Question: Recently I've been trying to create an advanced look and feel for my apps by implementing multiple swipe views to it.
Let me explain what I mean by "multiple swipe view":

And please excuse my poor Paint skills.
As you can see I'm simply trying to stack swipe-views under each other. Each swipe-view contains different fragments of course.
I successfully created one swipe view but that's all I've managed to do.
To create one swipe-View I created PagerAdapter class that extends from FragmentPagerAdapter:
'''
public class SectionsPagerAdapter extends FragmentPagerAdapter {
public SectionsPagerAdapter(FragmentManager fm) {
super(fm);
}
@Override
public Fragment getItem(int i) {
Fragment fragment;
switch(i){
case 0:
fragment = new MyFragment1();
break;
case 1:
fragment = new MyFragment2();
break;
case 2:
fragment = new MyFragment3();
break;
default:
throw new IllegalArgumentException("Invalid section number");
}
return fragment;
}}
'''
The class named "MyFragment1/2/3" is a class that creates a view with the correct layout:
'''
public static class MyFragment1 extends Fragment {
@Override
public View onCreateView(LayoutInflater inflater, ViewGroup container,
Bundle savedInstanceState) {
View v = inflater.inflate(R.layout.simpletab, null);
return v;
}
}
'''
I created a ViewPager and a SectionsPagerAdapter.
'''
SectionsPagerAdapter mSectionsPagerAdapter;
ViewPager mViewPager;
'''
Also, in the onCreate function of the MainActivity I added:
'''
mSectionsPagerAdapter = new SectionsPagerAdapter(
getSupportFragmentManager());
mViewPager = (ViewPager) findViewById(R.id.comp);
mViewPager.setAdapter(mSectionsPagerAdapter);
'''
And that gives me the swipe-view.
Now I tried to make two of them so I wrote another PagerAdapter class that initiate different fragment. I also created a new ViewPager and defined it as I did for the first one:
'''
SectionsPagerAdapter mSectionsPagerAdapter;
OtherSectionsPagerAdapter OtherPagerAdapter;
ViewPager mViewPager;
ViewPager OtherViewPager;
@Override
protected void onCreate(Bundle savedInstanceState) {
super.onCreate(savedInstanceState);
setContentView(R.layout.activity_main);
// Set up the action bar.
//final ActionBar actionBar = getActionBar();
//actionBar.setNavigationMode(ActionBar.NAVIGATION_MODE_TABS);
// Create the adapter that will return a fragment for each of the three
// primary sections of the app.
mSectionsPagerAdapter = new SectionsPagerAdapter(
getSupportFragmentManager());
OtherPagerAdapter = new OtherSectionsPagerAdapter (getSupportFragmentManager());
// Set up the ViewPager with the sections adapter.
mViewPager = (ViewPager) findViewById(R.id.comp);
mViewPager.setAdapter(mSectionsPagerAdapter);
OtherViewPager= (ViewPager) findViewById(R.id.ScreenPager);
OtherViewPager.setAdapter(OtherPagerAdapter);
'''
This is my main_activity.xml:
'''
<LinearLayout xmlns:android="http://schemas.android.com/apk/res/android"
xmlns:app="http://schemas.android.com/tools"
android:id="@+id/LinearLayout1"
android:layout_width="fill_parent"
android:layout_height="fill_parent"
android:orientation="vertical" >
<android.support.v4.view.ViewPager
xmlns:android="http://schemas.android.com/apk/res/android"
xmlns:tools="http://schemas.android.com/tools"
android:id="@+id/ScreenPager"
android:layout_width="wrap_content"
android:layout_height="150dp"
android:fadingEdge="vertical"
app:context=".MainActivity" >
</android.support.v4.view.ViewPager>
<android.support.v4.view.ViewPager
xmlns:android="http://schemas.android.com/apk/res/android"
xmlns:tools="http://schemas.android.com/tools"
android:id="@+id/comp"
android:layout_width="wrap_content"
android:layout_height="match_parent"
android:fadingEdge="vertical"
app:context=".MainActivity" >
</android.support.v4.view.ViewPager></LinearLayout>
'''
And if I'm trying to run the app, it crashes.
What am I doing wrong and could you please point me to the right way?
EDIT:
Here is the logcat that I get after crashing:
'''
09-22 16:56:14.283: E/AndroidRuntime(8816): FATAL EXCEPTION: main
09-22 16:56:14.283: E/AndroidRuntime(8816): java.lang.IllegalArgumentException: Invalid section number
09-22 16:56:14.283: E/AndroidRuntime(8816): at com.example.casio.MainActivity$compSectionsPagerAdapter.getItem(MainActivity.java:707)
09-22 16:56:14.283: E/AndroidRuntime(8816): at android.support.v4.app.FragmentPagerAdapter.instantiateItem(FragmentPagerAdapter.java:97)
09-22 16:56:14.283: E/AndroidRuntime(8816): at android.support.v4.view.ViewPager.addNewItem(ViewPager.java:832)
09-22 16:56:14.283: E/AndroidRuntime(8816): at android.support.v4.view.ViewPager.populate(ViewPager.java:1048)
09-22 16:56:14.283: E/AndroidRuntime(8816): at android.support.v4.view.ViewPager.populate(ViewPager.java:914)
09-22 16:56:14.283: E/AndroidRuntime(8816): at android.support.v4.view.ViewPager.onMeasure(ViewPager.java:1436)
09-22 16:56:14.283: E/AndroidRuntime(8816): at android.view.View.measure(View.java:15848)
09-22 16:56:14.283: E/AndroidRuntime(8816): at android.view.ViewGroup.measureChildWithMargins(ViewGroup.java:5008)
09-22 16:56:14.283: E/AndroidRuntime(8816): at android.widget.LinearLayout.measureChildBeforeLayout(LinearLayout.java:1404)
09-22 16:56:14.283: E/AndroidRuntime(8816): at android.widget.LinearLayout.measureVertical(LinearLayout.java:695)
09-22 16:56:14.283: E/AndroidRuntime(8816): at android.widget.LinearLayout.onMeasure(LinearLayout.java:588)
09-22 16:56:14.283: E/AndroidRuntime(8816): at android.view.View.measure(View.java:15848)
09-22 16:56:14.283: E/AndroidRuntime(8816): at android.view.ViewGroup.measureChildWithMargins(ViewGroup.java:5008)
09-22 16:56:14.283: E/AndroidRuntime(8816): at android.widget.FrameLayout.onMeasure(FrameLayout.java:310)
09-22 16:56:14.283: E/AndroidRuntime(8816): at android.view.View.measure(View.java:15848)
09-22 16:56:14.283: E/AndroidRuntime(8816): at android.view.ViewGroup.measureChildWithMargins(ViewGroup.java:5008)
09-22 16:56:14.283: E/AndroidRuntime(8816): at android.widget.LinearLayout.measureChildBeforeLayout(LinearLayout.java:1404)
09-22 16:56:14.283: E/AndroidRuntime(8816): at android.widget.LinearLayout.measureVertical(LinearLayout.java:695)
09-22 16:56:14.283: E/AndroidRuntime(8816): at android.widget.LinearLayout.onMeasure(LinearLayout.java:588)
09-22 16:56:14.283: E/AndroidRuntime(8816): at android.view.View.measure(View.java:15848)
09-22 16:56:14.283: E/AndroidRuntime(8816): at android.view.ViewGroup.measureChildWithMargins(ViewGroup.java:5008)
09-22 16:56:14.283: E/AndroidRuntime(8816): at android.widget.FrameLayout.onMeasure(FrameLayout.java:310)
09-22 16:56:14.283: E/AndroidRuntime(8816): at com.android.internal.policy.impl.PhoneWindow$DecorView.onMeasure(PhoneWindow.java:2189)
09-22 16:56:14.283: E/AndroidRuntime(8816): at android.view.View.measure(View.java:15848)
09-22 16:56:14.283: E/AndroidRuntime(8816): at android.view.ViewRootImpl.performMeasure(ViewRootImpl.java:1905)
09-22 16:56:14.283: E/AndroidRuntime(8816): at android.view.ViewRootImpl.measureHierarchy(ViewRootImpl.java:1104)
09-22 16:56:14.283: E/AndroidRuntime(8816): at android.view.ViewRootImpl.performTraversals(ViewRootImpl.java:1284)
09-22 16:56:14.283: E/AndroidRuntime(8816): at android.view.ViewRootImpl.doTraversal(ViewRootImpl.java:1004)
09-22 16:56:14.283: E/AndroidRuntime(8816): at android.view.ViewRootImpl$TraversalRunnable.run(ViewRootImpl.java:5481)
09-22 16:56:14.283: E/AndroidRuntime(8816): at android.view.Choreographer$CallbackRecord.run(Choreographer.java:749)
09-22 16:56:14.283: E/AndroidRuntime(8816): at android.view.Choreographer.doCallbacks(Choreographer.java:562)
09-22 16:56:14.283: E/AndroidRuntime(8816): at android.view.Choreographer.doFrame(Choreographer.java:532)
09-22 16:56:14.283: E/AndroidRuntime(8816): at android.view.Choreographer$FrameDisplayEventReceiver.run(Choreographer.java:735)
09-22 16:56:14.283: E/AndroidRuntime(8816): at android.os.Handler.handleCallback(Handler.java:730)
09-22 16:56:14.283: E/AndroidRuntime(8816): at android.os.Handler.dispatchMessage(Handler.java:92)
09-22 16:56:14.283: E/AndroidRuntime(8816): at android.os.Looper.loop(Looper.java:137)
09-22 16:56:14.283: E/AndroidRuntime(8816): at android.app.ActivityThread.main(ActivityThread.java:5103)
09-22 16:56:14.283: E/AndroidRuntime(8816): at java.lang.reflect.Method.invokeNative(Native Method)
09-22 16:56:14.283: E/AndroidRuntime(8816): at java.lang.reflect.Method.invoke(Method.java:525)
09-22 16:56:14.283: E/AndroidRuntime(8816): at com.android.internal.os.ZygoteInit$MethodAndArgsCaller.run(ZygoteInit.java:737)
09-22 16:56:14.283: E/AndroidRuntime(8816): at com.android.internal.os.ZygoteInit.main(ZygoteInit.java:553)
09-22 16:56:14.283: E/AndroidRuntime(8816): at dalvik.system.NativeStart.main(Native Method)
09-22 17:58:20.469: E/AndroidRuntime(12171): FATAL EXCEPTION: main
09-22 17:58:20.469: E/AndroidRuntime(12171): java.lang.IllegalArgumentException: Invalid section number
09-22 17:58:20.469: E/AndroidRuntime(12171): at com.example.casio.MainActivity$compSectionsPagerAdapter.getItem(MainActivity.java:707)
09-22 17:58:20.469: E/AndroidRuntime(12171): at android.support.v4.app.FragmentPagerAdapter.instantiateItem(FragmentPagerAdapter.java:97)
09-22 17:58:20.469: E/AndroidRuntime(12171): at android.support.v4.view.ViewPager.addNewItem(ViewPager.java:832)
09-22 17:58:20.469: E/AndroidRuntime(12171): at android.support.v4.view.ViewPager.populate(ViewPager.java:1048)
09-22 17:58:20.469: E/AndroidRuntime(12171): at android.support.v4.view.ViewPager.populate(ViewPager.java:914)
09-22 17:58:20.469: E/AndroidRuntime(12171): at android.support.v4.view.ViewPager.onMeasure(ViewPager.java:1436)
09-22 17:58:20.469: E/AndroidRuntime(12171): at android.view.View.measure(View.java:15848)
09-22 17:58:20.469: E/AndroidRuntime(12171): at android.view.ViewGroup.measureChildWithMargins(ViewGroup.java:5008)
09-22 17:58:20.469: E/AndroidRuntime(12171): at android.widget.LinearLayout.measureChildBeforeLayout(LinearLayout.java:1404)
09-22 17:58:20.469: E/AndroidRuntime(12171): at android.widget.LinearLayout.measureVertical(LinearLayout.java:695)
09-22 17:58:20.469: E/AndroidRuntime(12171): at android.widget.LinearLayout.onMeasure(LinearLayout.java:588)
09-22 17:58:20.469: E/AndroidRuntime(12171): at android.view.View.measure(View.java:15848)
09-22 17:58:20.469: E/AndroidRuntime(12171): at android.view.ViewGroup.measureChildWithMargins(ViewGroup.java:5008)
09-22 17:58:20.469: E/AndroidRuntime(12171): at android.widget.FrameLayout.onMeasure(FrameLayout.java:310)
09-22 17:58:20.469: E/AndroidRuntime(12171): at android.view.View.measure(View.java:15848)
09-22 17:58:20.469: E/AndroidRuntime(12171): at android.view.ViewGroup.measureChildWithMargins(ViewGroup.java:5008)
09-22 17:58:20.469: E/AndroidRuntime(12171): at android.widget.LinearLayout.measureChildBeforeLayout(LinearLayout.java:1404)
09-22 17:58:20.469: E/AndroidRuntime(12171): at android.widget.LinearLayout.measureVertical(LinearLayout.java:695)
09-22 17:58:20.469: E/AndroidRuntime(12171): at android.widget.LinearLayout.onMeasure(LinearLayout.java:588)
09-22 17:58:20.469: E/AndroidRuntime(12171): at android.view.View.measure(View.java:15848)
09-22 17:58:20.469: E/AndroidRuntime(12171): at android.view.ViewGroup.measureChildWithMargins(ViewGroup.java:5008)
09-22 17:58:20.469: E/AndroidRuntime(12171): at android.widget.FrameLayout.onMeasure(FrameLayout.java:310)
09-22 17:58:20.469: E/AndroidRuntime(12171): at com.android.internal.policy.impl.PhoneWindow$DecorView.onMeasure(PhoneWindow.java:2189)
09-22 17:58:20.469: E/AndroidRuntime(12171): at android.view.View.measure(View.java:15848)
09-22 17:58:20.469: E/AndroidRuntime(12171): at android.view.ViewRootImpl.performMeasure(ViewRootImpl.java:1905)
09-22 17:58:20.469: E/AndroidRuntime(12171): at android.view.ViewRootImpl.measureHierarchy(ViewRootImpl.java:1104)
09-22 17:58:20.469: E/AndroidRuntime(12171): at android.view.ViewRootImpl.performTraversals(ViewRootImpl.java:1284)
09-22 17:58:20.469: E/AndroidRuntime(12171): at android.view.ViewRootImpl.doTraversal(ViewRootImpl.java:1004)
09-22 17:58:20.469: E/AndroidRuntime(12171): at android.view.ViewRootImpl$TraversalRunnable.run(ViewRootImpl.java:5481)
09-22 17:58:20.469: E/AndroidRuntime(12171): at android.view.Choreographer$CallbackRecord.run(Choreographer.java:749)
09-22 17:58:20.469: E/AndroidRuntime(12171): at android.view.Choreographer.doCallbacks(Choreographer.java:562)
09-22 17:58:20.469: E/AndroidRuntime(12171): at android.view.Choreographer.doFrame(Choreographer.java:532)
09-22 17:58:20.469: E/AndroidRuntime(12171): at android.view.Choreographer$FrameDisplayEventReceiver.run(Choreographer.java:735)
09-22 17:58:20.469: E/AndroidRuntime(12171): at android.os.Handler.handleCallback(Handler.java:730)
09-22 17:58:20.469: E/AndroidRuntime(12171): at android.os.Handler.dispatchMessage(Handler.java:92)
09-22 17:58:20.469: E/AndroidRuntime(12171): at android.os.Looper.loop(Looper.java:137)
09-22 17:58:20.469: E/AndroidRuntime(12171): at android.app.ActivityThread.main(ActivityThread.java:5103)
09-22 17:58:20.469: E/AndroidRuntime(12171): at java.lang.reflect.Method.invokeNative(Native Method)
09-22 17:58:20.469: E/AndroidRuntime(12171): at java.lang.reflect.Method.invoke(Method.java:525)
09-22 17:58:20.469: E/AndroidRuntime(12171): at com.android.internal.os.ZygoteInit$MethodAndArgsCaller.run(ZygoteInit.java:737)
09-22 17:58:20.469: E/AndroidRuntime(12171): at com.android.internal.os.ZygoteInit.main(ZygoteInit.java:553)
09-22 17:58:20.469: E/AndroidRuntime(12171): at dalvik.system.NativeStart.main(Native Method)
'''
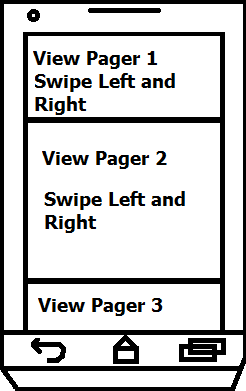
Answer: Delete these lines from your both ViewPagers.
'''
xmlns:android="http://schemas.android.com/apk/res/android"
xmlns:tools="http://schemas.android.com/tools"
'''